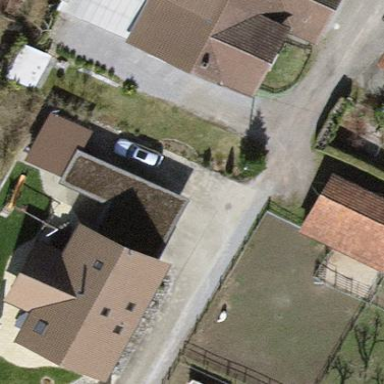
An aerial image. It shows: Garage.